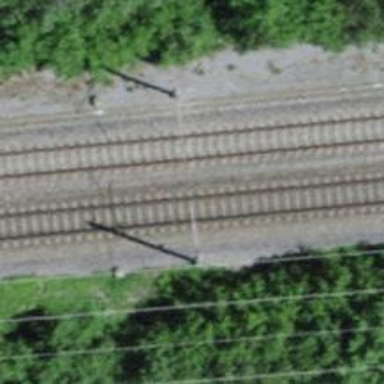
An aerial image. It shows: Single-track electrified railway with contact line.